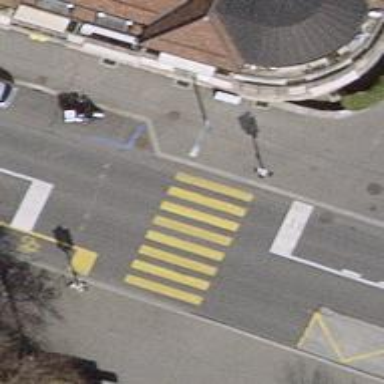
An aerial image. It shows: Road crossing with traffic signals.